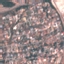
Label: Residential